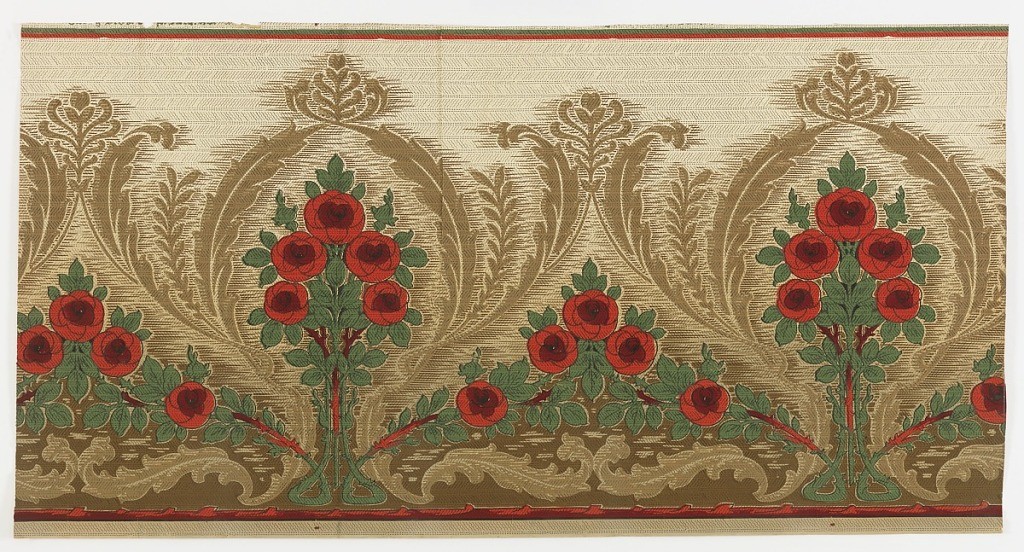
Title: Frieze
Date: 1905–1915
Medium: Machine-printed paper
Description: Frieze with Art Nouveau and Arts and Crafts influences. Panel features tall bouquets of stylized, rounded orange blossoms with green spade-shaped leaves. The stems at the bottom of the bouquets twist round and grow into triangular groupings of the same blossoms. Foliate motifs rendered in gold surround the blossoms and leaves, and an allover herringbone pattern adds texture behind the vegetation. The design is printed in shades of orange, green and gold on a beige ground.